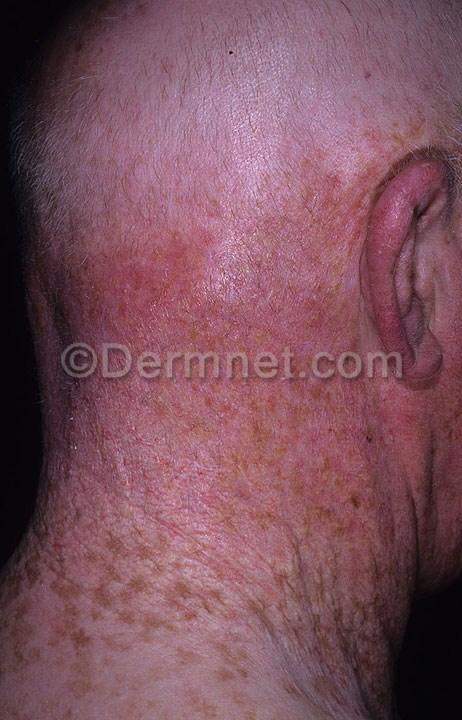
Disease: Light Diseases and Disorders of Pigmentation